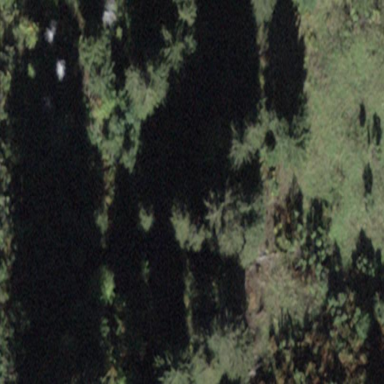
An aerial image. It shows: Forest area.